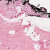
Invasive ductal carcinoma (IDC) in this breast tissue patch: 0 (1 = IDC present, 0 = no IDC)